Aerial crown-view tile of a tropical tree (Barro Colorado Island, Panama), acquired 20241112:
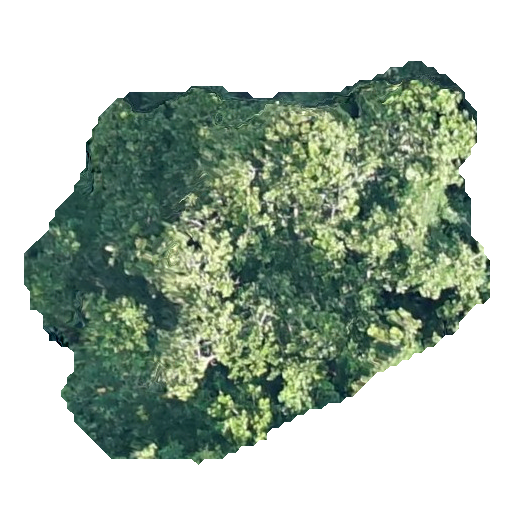
Species: Anacardium excelsum
GBIF accepted scientific name: Anacardium excelsum
Crown area: 206.792 m²